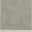
Piece: xx